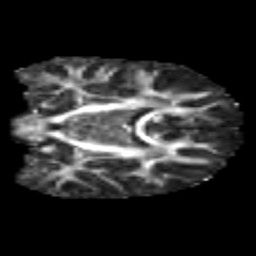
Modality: FA
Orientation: coronal
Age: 7
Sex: male
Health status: healthy